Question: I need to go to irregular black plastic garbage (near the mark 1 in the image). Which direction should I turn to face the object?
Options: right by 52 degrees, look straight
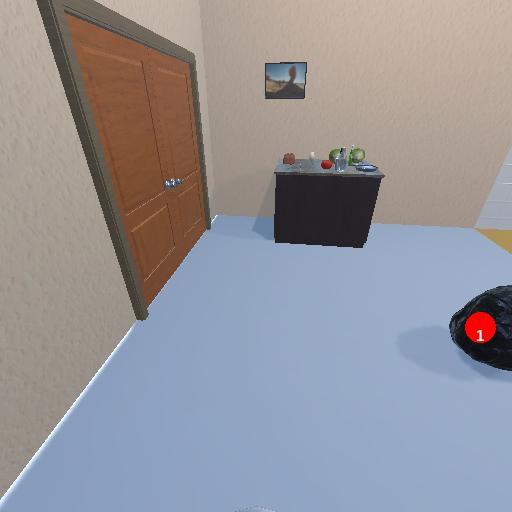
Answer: right by 52 degrees